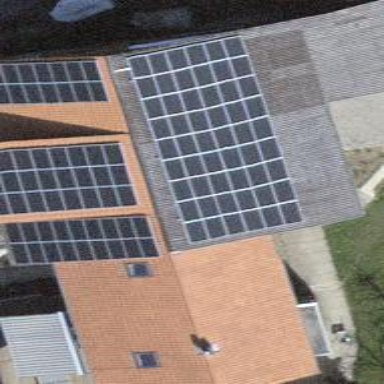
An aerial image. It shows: Solar power generator using photovoltaic method with solar photovoltaic panel types.